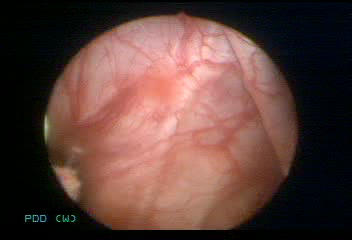
Modality: WLC
Class: Normal mucosa
Bladder cancer association: No